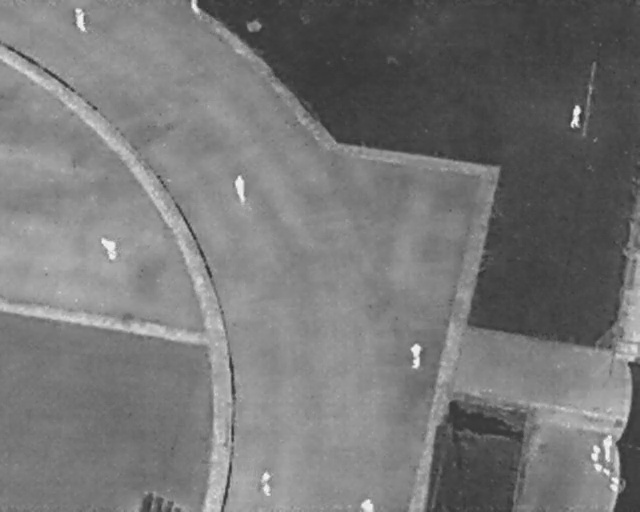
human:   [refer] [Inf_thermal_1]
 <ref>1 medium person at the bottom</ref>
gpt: <box>[[56, 97, 58, 100, 2]]</box>

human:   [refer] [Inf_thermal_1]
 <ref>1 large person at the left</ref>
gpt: <box>[[15, 46, 19, 50, 160]]</box>

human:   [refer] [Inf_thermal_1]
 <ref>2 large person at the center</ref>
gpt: <box>[[35, 35, 39, 38, 168], [62, 67, 67, 70, 2]]</box>